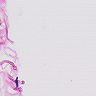
Metastatic tissue present: no